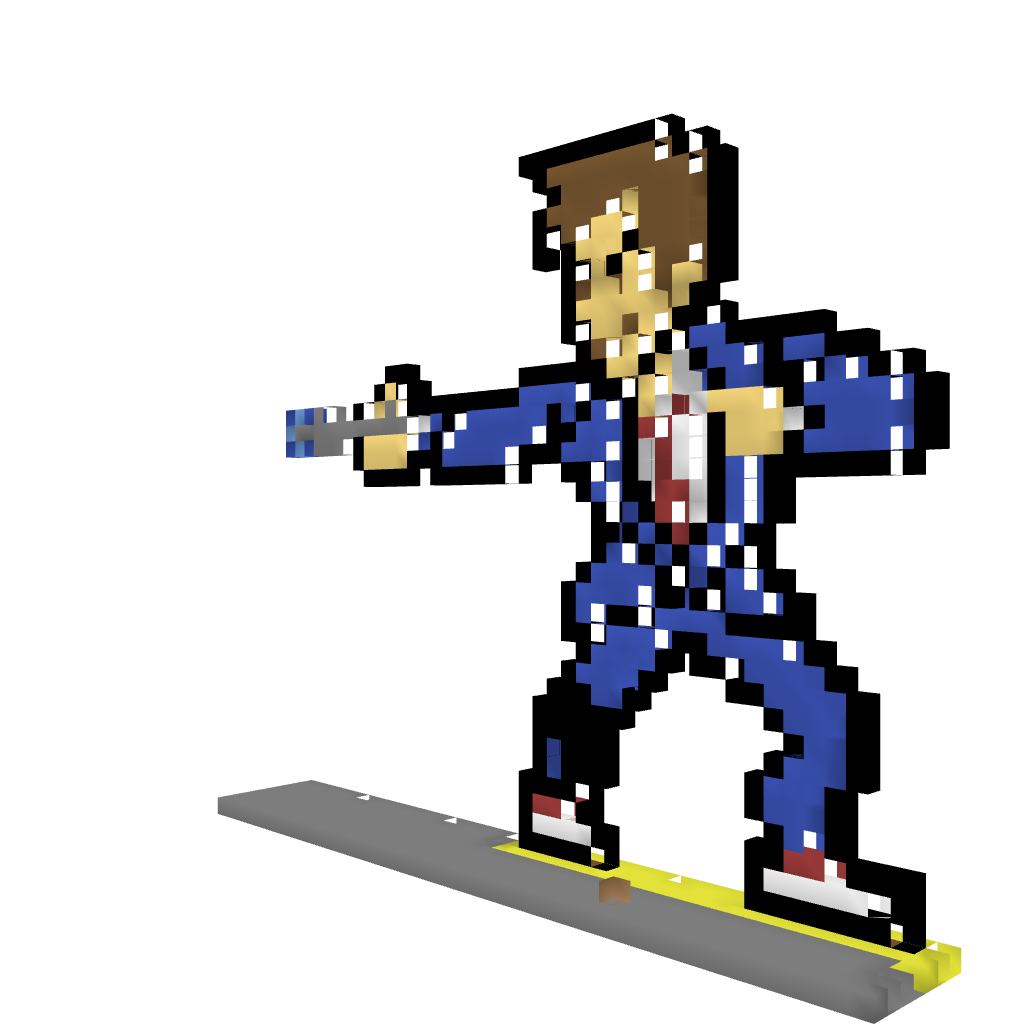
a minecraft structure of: The 10th Doctor high quality